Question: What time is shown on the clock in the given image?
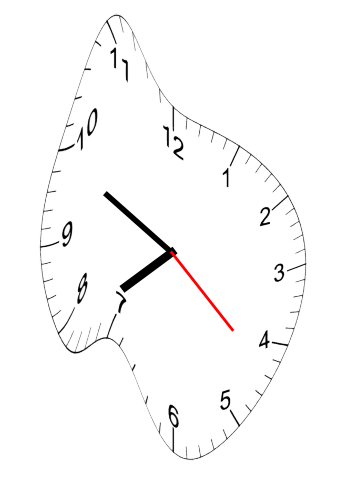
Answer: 07:49:22